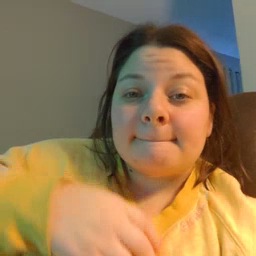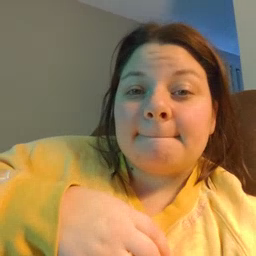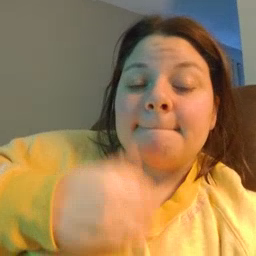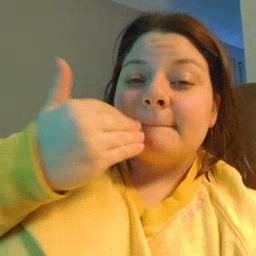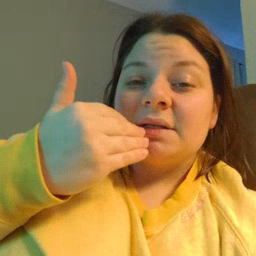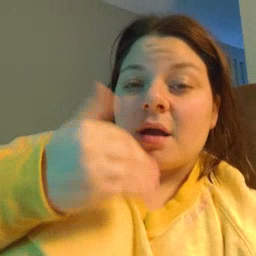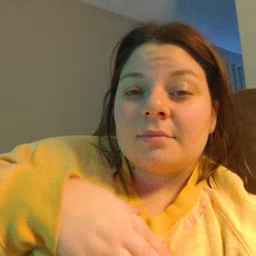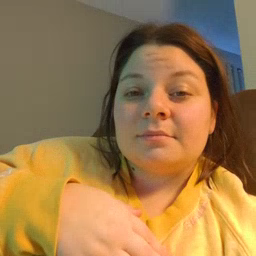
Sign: pizza